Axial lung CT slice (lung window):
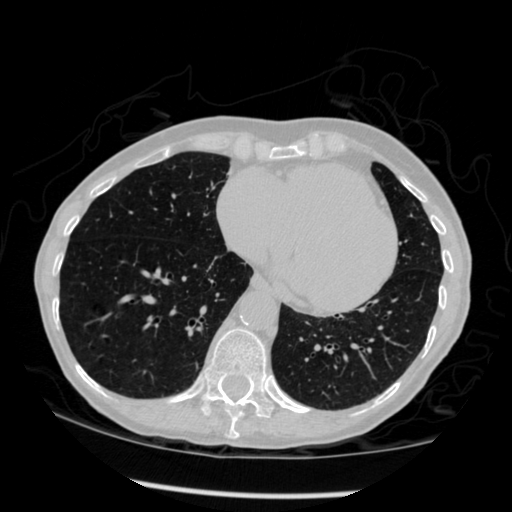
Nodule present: no